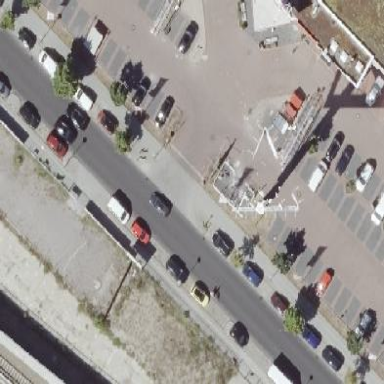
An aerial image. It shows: Street-side parking area with sett surface.